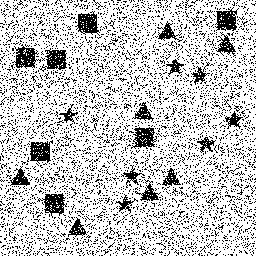
Squares: 7
Triangles: 7
Stars: 7
Total shapes: 21